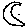
Label: moon